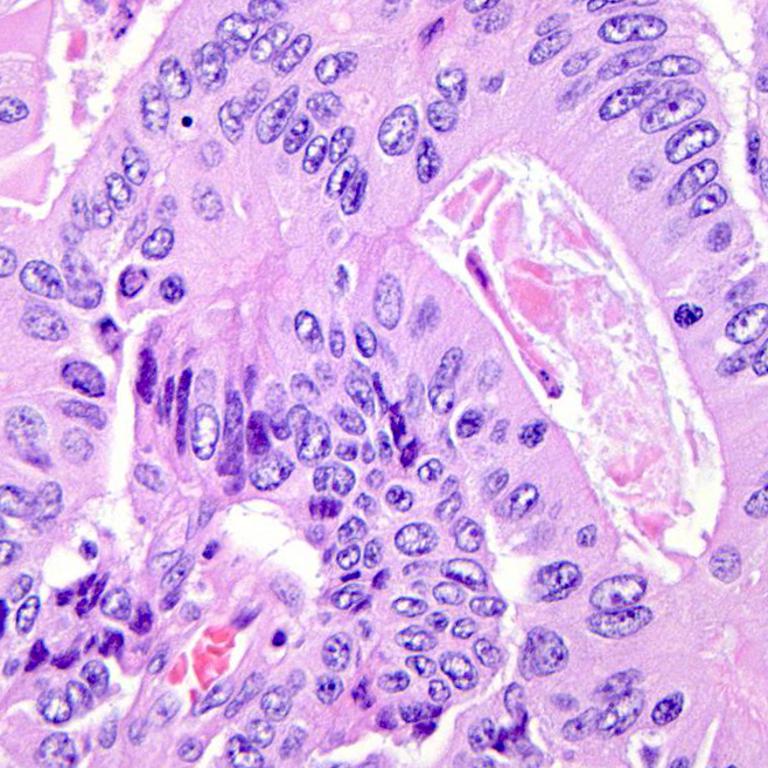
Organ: colon
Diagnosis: adenocarcinomas